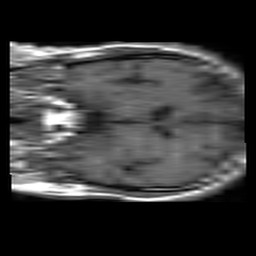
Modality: T1w
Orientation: coronal
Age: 64
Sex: male
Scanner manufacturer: philips
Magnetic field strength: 1.5 T
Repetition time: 0.375 s
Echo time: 0.011 s